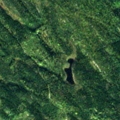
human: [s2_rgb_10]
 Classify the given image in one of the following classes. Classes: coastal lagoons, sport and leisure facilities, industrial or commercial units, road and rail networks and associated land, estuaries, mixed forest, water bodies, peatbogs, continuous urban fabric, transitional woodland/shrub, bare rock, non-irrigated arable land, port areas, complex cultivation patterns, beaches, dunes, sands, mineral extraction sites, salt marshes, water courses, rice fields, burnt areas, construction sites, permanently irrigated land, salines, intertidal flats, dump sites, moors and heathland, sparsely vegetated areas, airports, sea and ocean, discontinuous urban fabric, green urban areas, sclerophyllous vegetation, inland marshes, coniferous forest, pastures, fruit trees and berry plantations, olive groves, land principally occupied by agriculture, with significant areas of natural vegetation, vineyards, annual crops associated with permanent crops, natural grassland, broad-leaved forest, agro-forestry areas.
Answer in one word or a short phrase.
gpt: mixed forest, transitional woodland/shrub